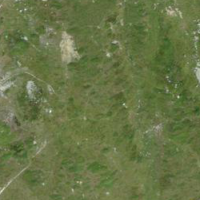
EUNIS habitat code: 26
Species observed at this site:
Eriopygodes imbecillus